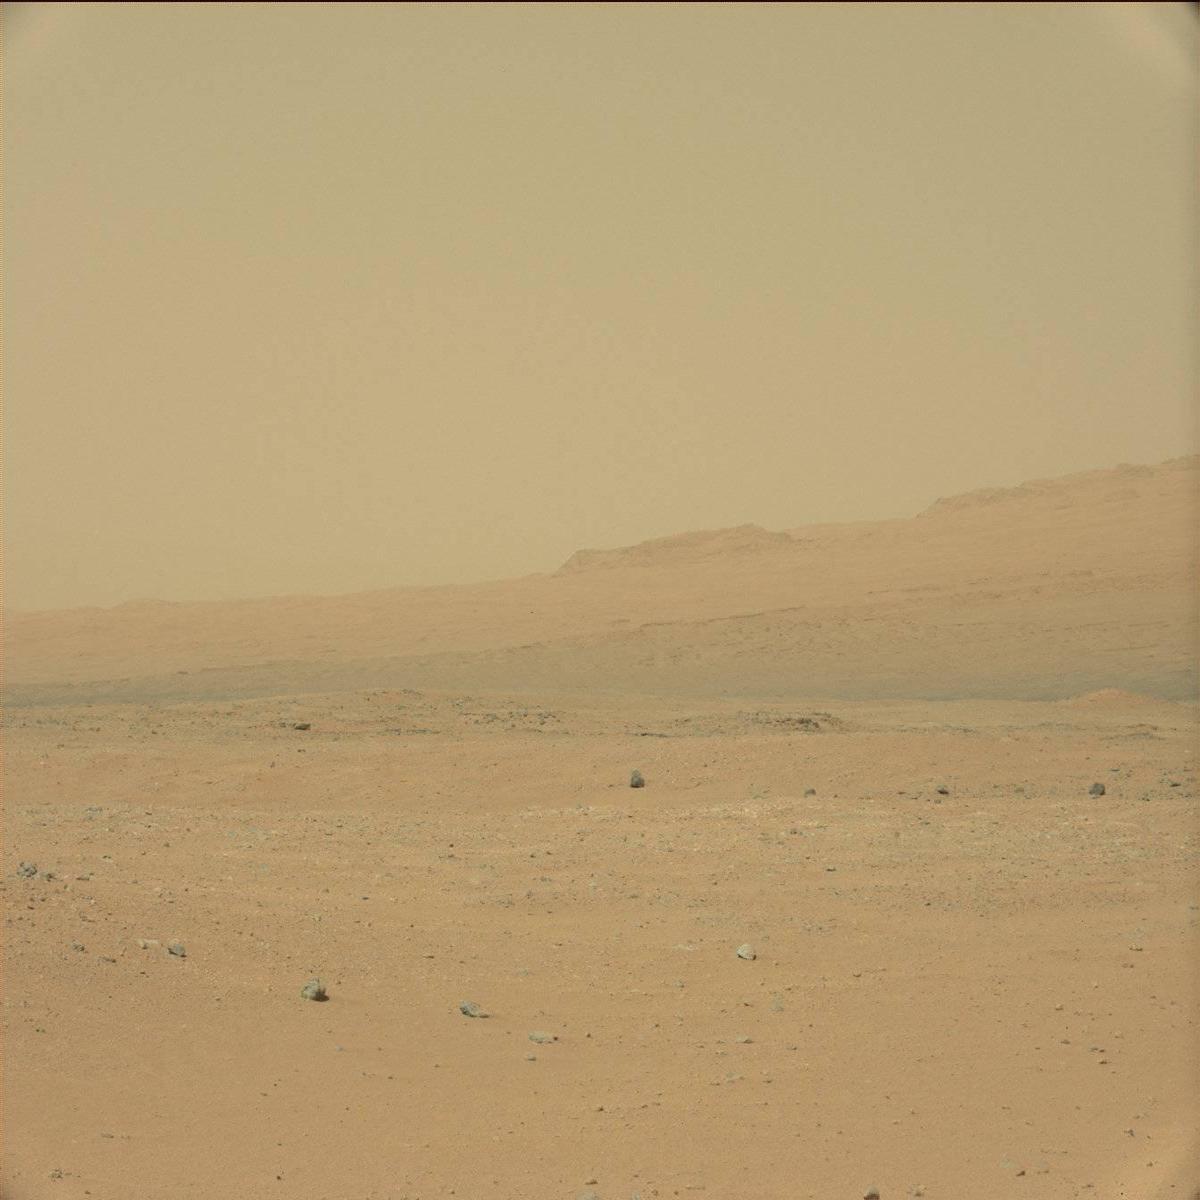
Terrain classes present: Bedrock, Ridge, Rock, Sand / Soil, Sky